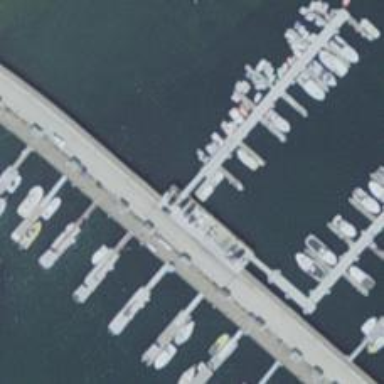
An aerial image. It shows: Pier with mooring facilities.